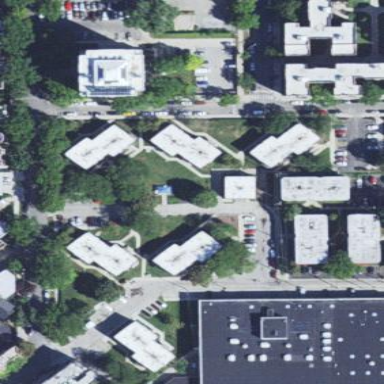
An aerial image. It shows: Residential area with apartments.